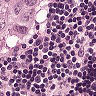
Metastatic tissue present: yes